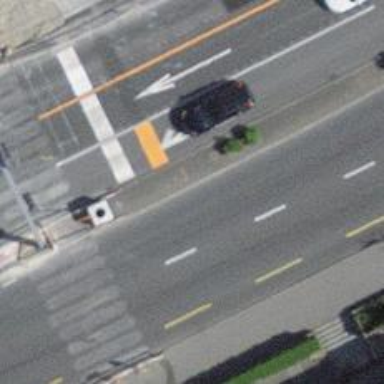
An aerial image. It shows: Trolleybus stop position for public transport.